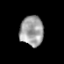
Tissue: prostate
Cell type: T cells
Senescence score: 0.2769
Nuclear area (px): 686
Mean DAPI intensity: 160.504